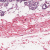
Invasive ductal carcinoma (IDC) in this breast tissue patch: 0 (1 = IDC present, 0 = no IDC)